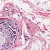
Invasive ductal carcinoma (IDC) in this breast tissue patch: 0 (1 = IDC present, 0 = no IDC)